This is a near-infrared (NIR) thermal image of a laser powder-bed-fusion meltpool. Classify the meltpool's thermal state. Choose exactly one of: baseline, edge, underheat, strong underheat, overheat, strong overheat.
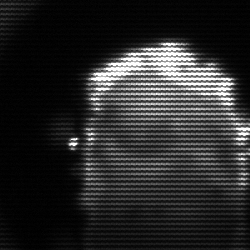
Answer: baseline